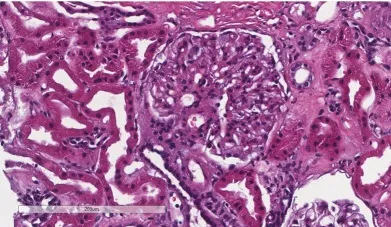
Patient 1. Light microscopy shows an intact glomerulus without hypercellularity or thickened glomerular capillary walls (A).
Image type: pathology (h&e)